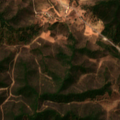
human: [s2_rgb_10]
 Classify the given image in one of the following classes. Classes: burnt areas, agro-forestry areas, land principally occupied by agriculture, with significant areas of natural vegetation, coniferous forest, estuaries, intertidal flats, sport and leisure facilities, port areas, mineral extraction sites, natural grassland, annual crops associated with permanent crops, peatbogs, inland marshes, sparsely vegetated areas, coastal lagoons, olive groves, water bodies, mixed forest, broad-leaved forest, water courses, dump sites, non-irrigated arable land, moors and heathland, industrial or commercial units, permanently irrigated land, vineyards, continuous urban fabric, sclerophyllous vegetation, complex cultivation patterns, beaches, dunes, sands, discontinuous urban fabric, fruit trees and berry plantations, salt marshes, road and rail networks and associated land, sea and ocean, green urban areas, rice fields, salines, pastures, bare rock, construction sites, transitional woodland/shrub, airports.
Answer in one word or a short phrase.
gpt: land principally occupied by agriculture, with significant areas of natural vegetation, broad-leaved forest, sclerophyllous vegetation